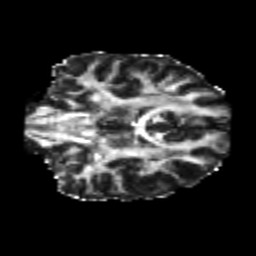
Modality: FA
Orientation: coronal
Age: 24
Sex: female
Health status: healthy
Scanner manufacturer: philips
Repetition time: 7.387 s
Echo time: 0.08599 s